Aerial crown-view tile of a tropical tree (Barro Colorado Island, Panama), acquired 20241014:
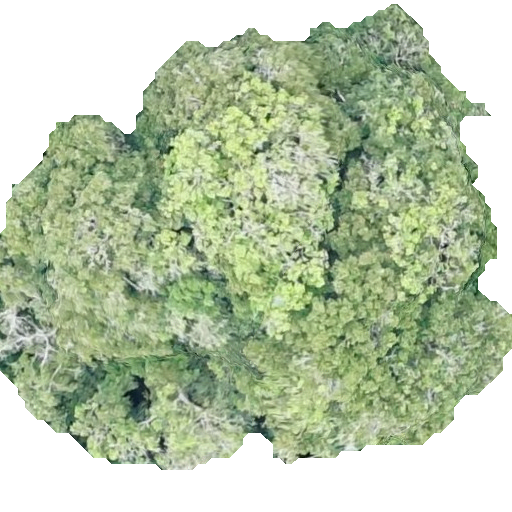
Species: Prioria copaifera
GBIF accepted scientific name: Prioria copaifera
Crown area: 277.916 m²